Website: bh-photo
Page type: customer-info-address
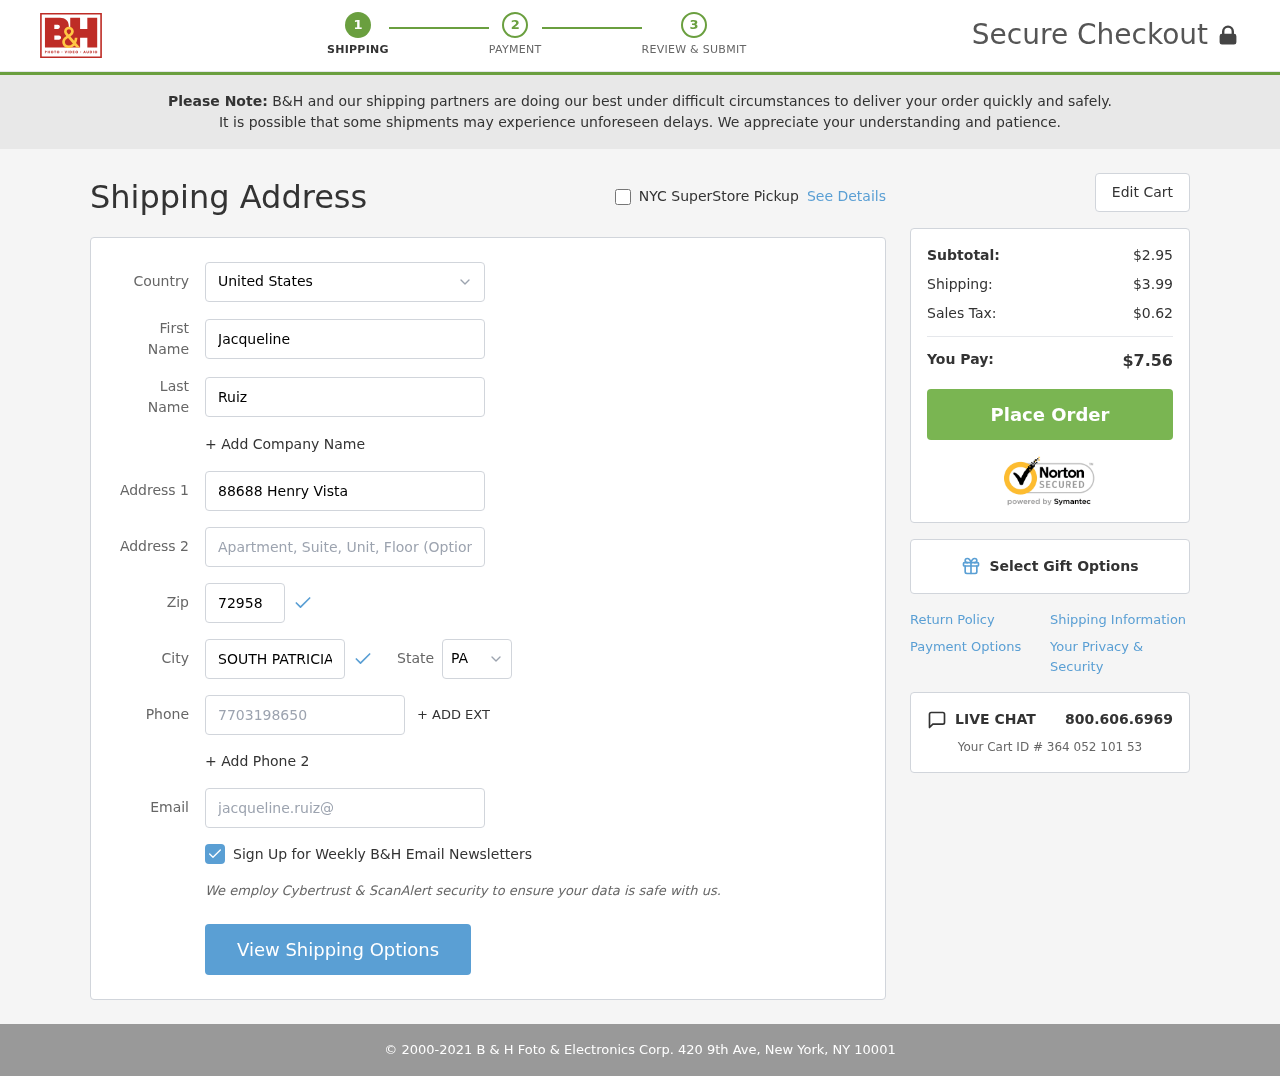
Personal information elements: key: PII_CITY
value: South Patriciaview
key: PII_COUNTRY
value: United States
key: PII_EMAIL
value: jacqueline.ruiz@hotmail.com
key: PII_FIRSTNAME
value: Jacqueline
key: PII_LASTNAME
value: Ruiz
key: PII_PHONE
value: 7703198650
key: PII_POSTCODE
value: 72958
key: PII_STATE_ABBR
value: PA
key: PII_STREET
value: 88688 Henry Vista
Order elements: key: ORDER_SUBTOTAL
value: $2.95
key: ORDER_SHIPPING_COST
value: $3.99
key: ORDER_TAX
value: $0.62
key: ORDER_TOTAL
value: $7.56
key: ORDER_ID
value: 364 052 101 53